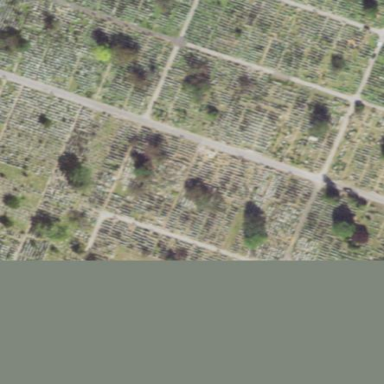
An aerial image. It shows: Sector in the cemetery.